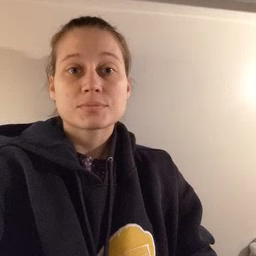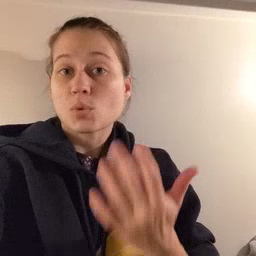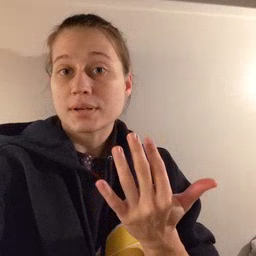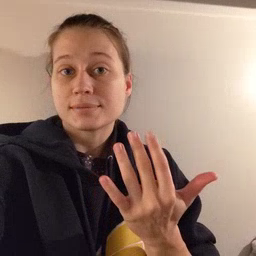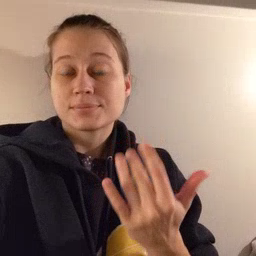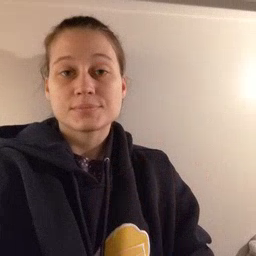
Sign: wait